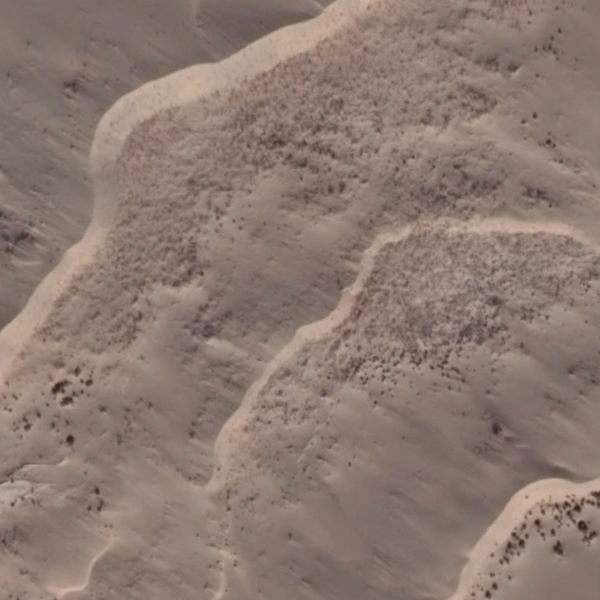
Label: Desert